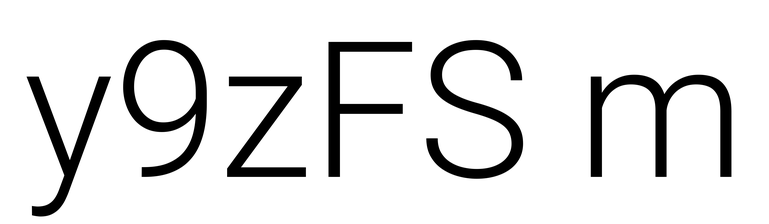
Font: Roboto_Light